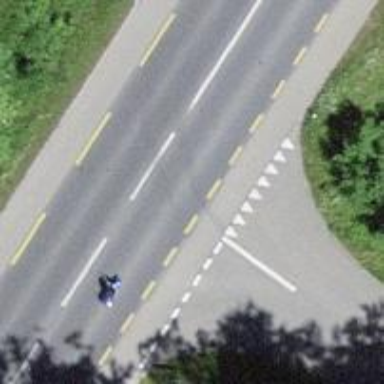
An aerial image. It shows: Primary highway with asphalt surface. It also has lane for cyclists on both sides.